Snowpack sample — Loveland Pass, Silver Plume, Colorado, USA (2/11/26, 12:00 PM MST)
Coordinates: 39.663, -105.886
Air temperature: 35 °F
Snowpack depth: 82 cm
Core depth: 40 cm
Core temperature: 23 °F
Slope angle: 13°, slope face: 12°
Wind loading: high
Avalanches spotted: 1
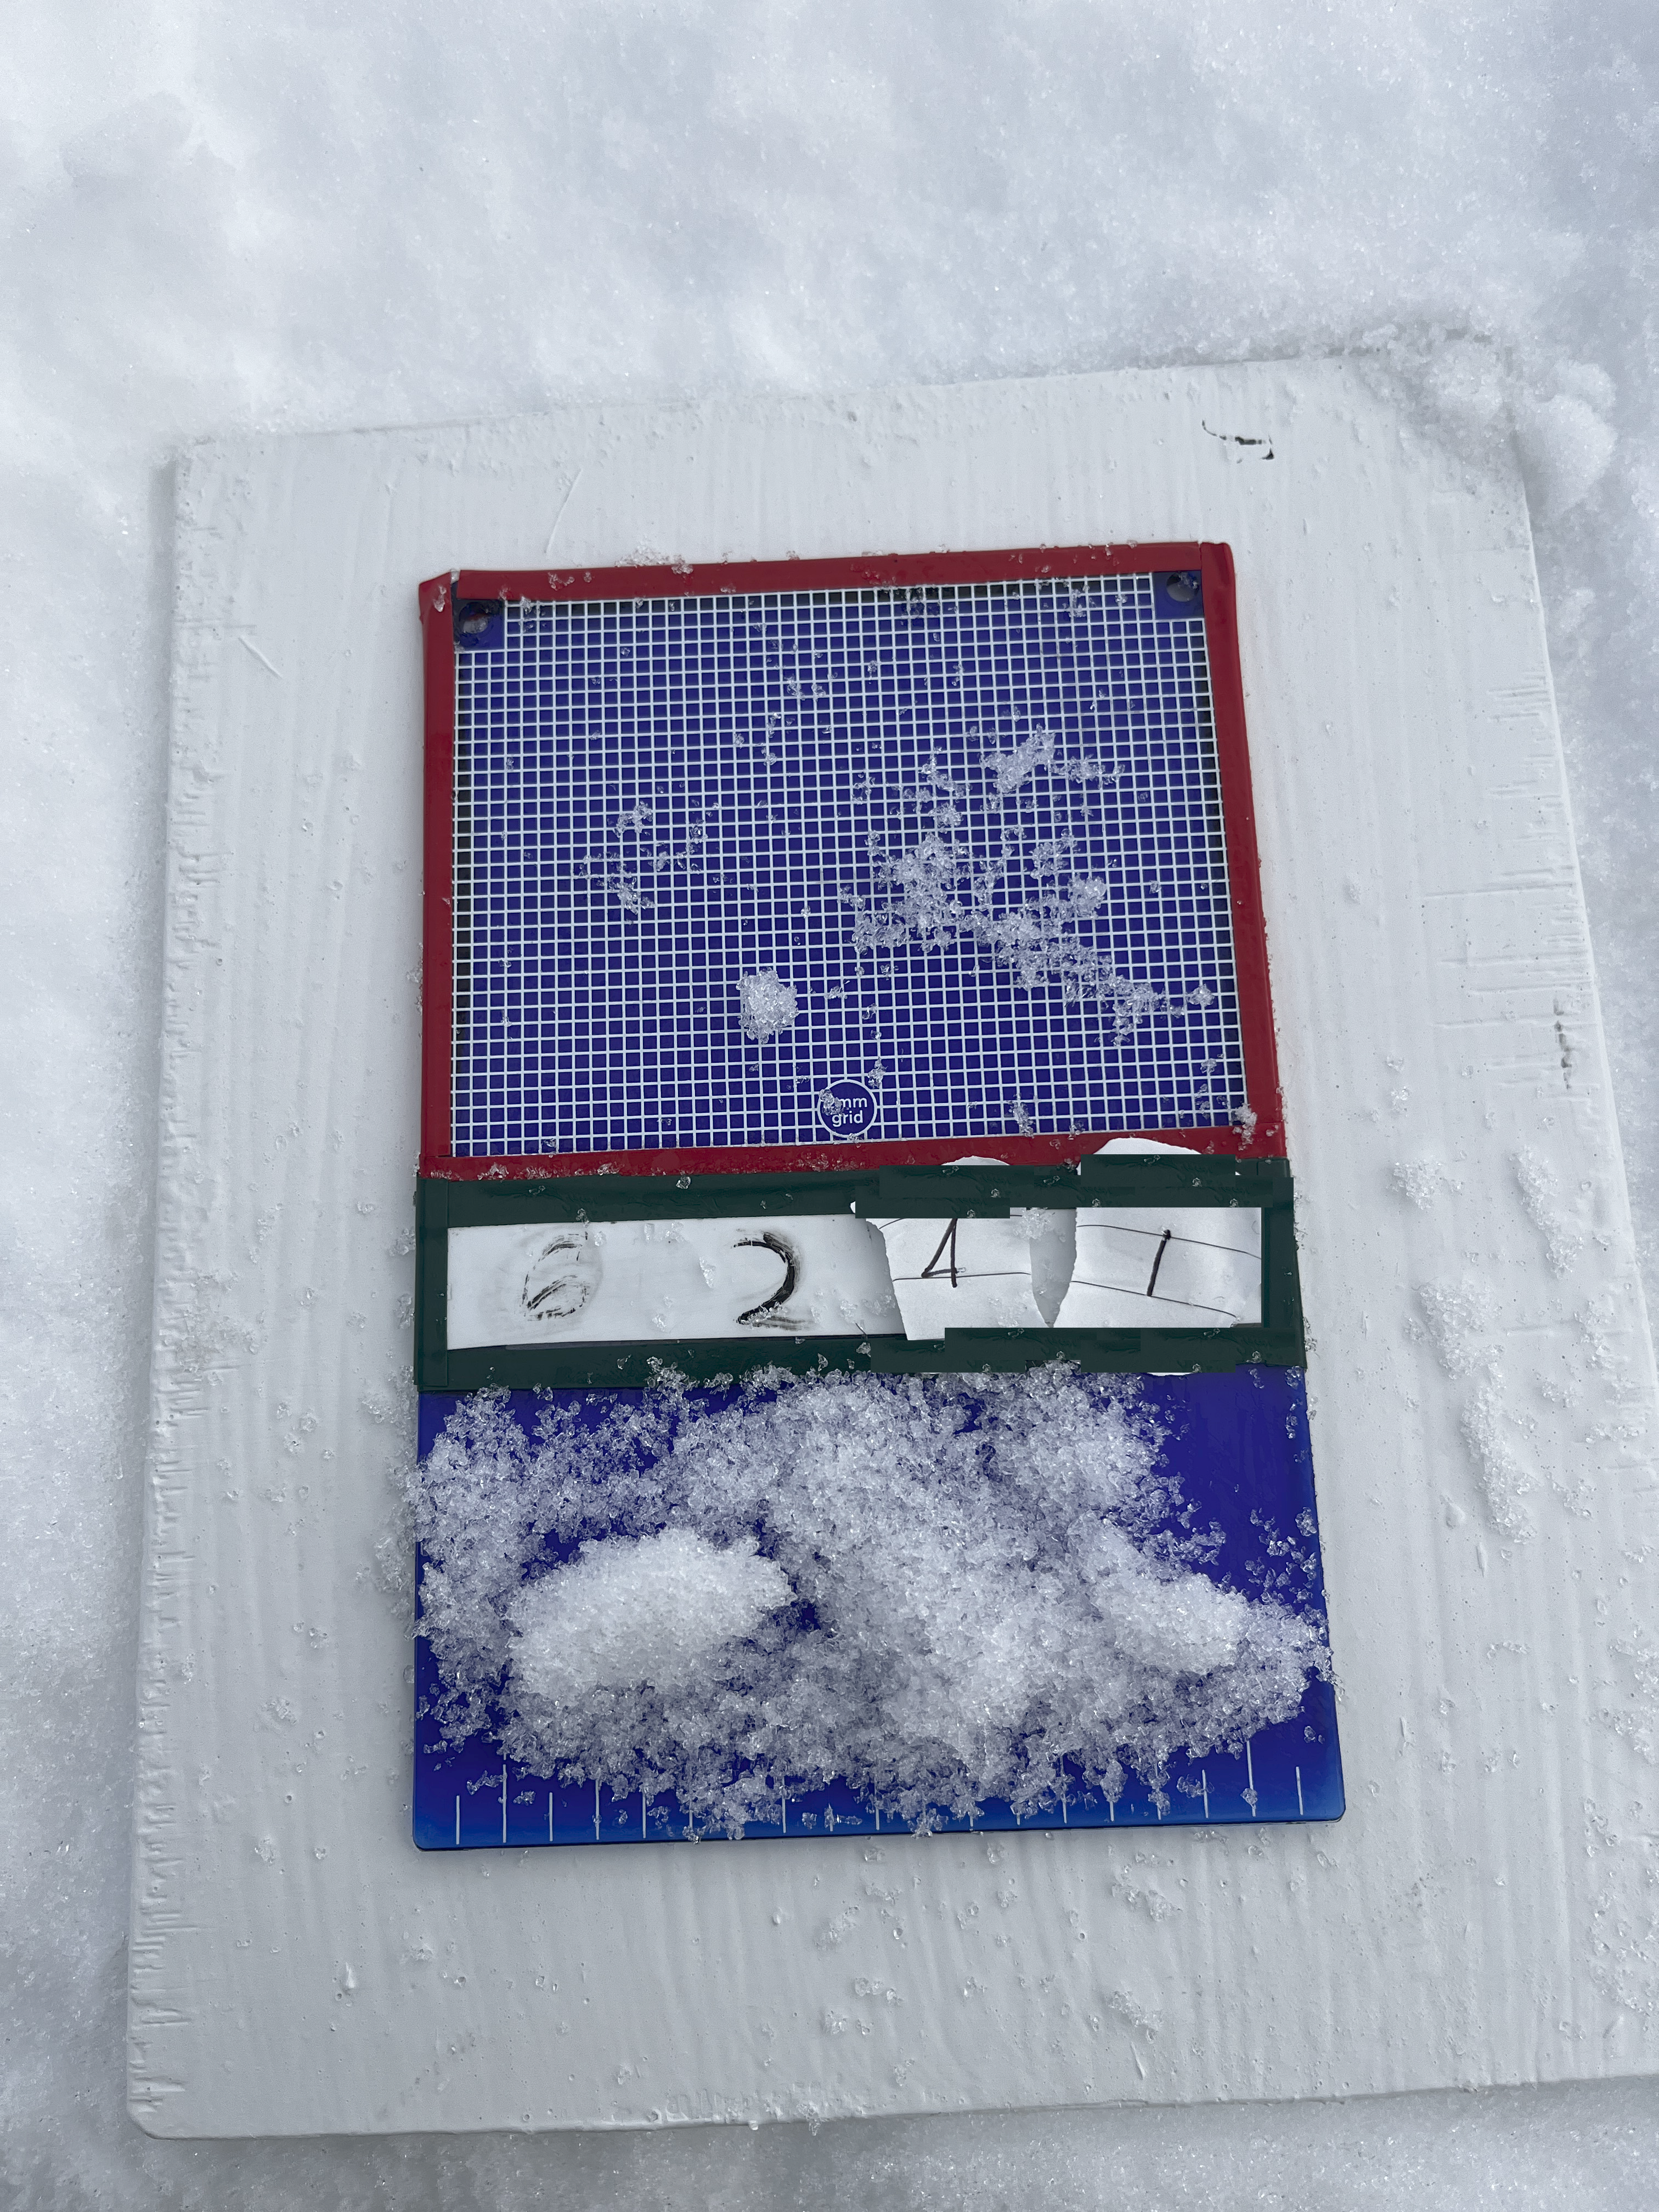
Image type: crystal_card
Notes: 1 small avalanche spotted on the north side of the bowl, lots of wind loading